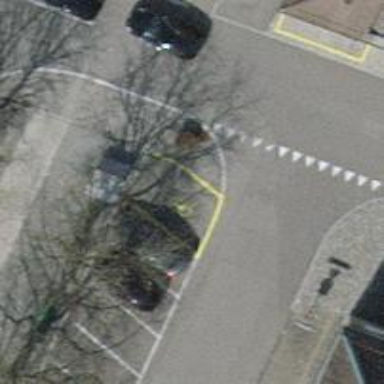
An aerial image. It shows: Charging station.